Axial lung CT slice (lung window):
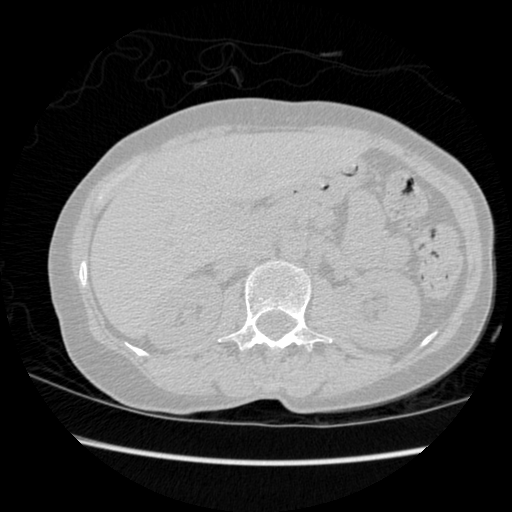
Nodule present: no